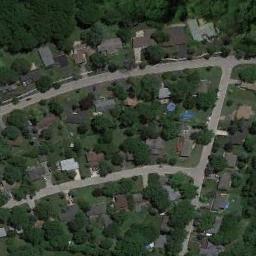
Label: medium_residential